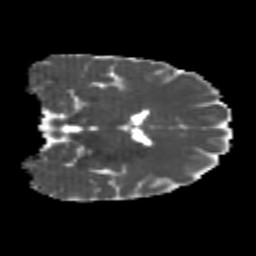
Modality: MD
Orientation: coronal
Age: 25
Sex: female
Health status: healthy
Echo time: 0.074 s